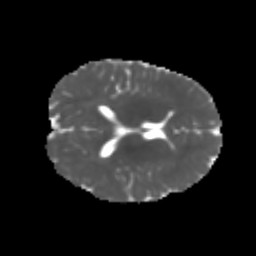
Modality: MD
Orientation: axial
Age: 6
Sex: male
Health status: healthy